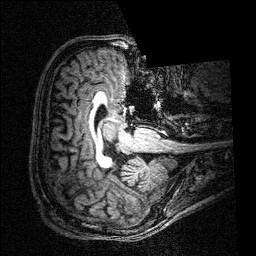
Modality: T1w
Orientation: axial
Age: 23
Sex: male